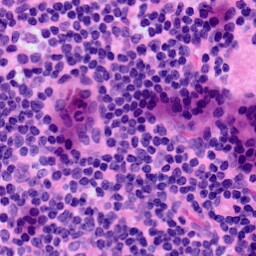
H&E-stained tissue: LymphNode